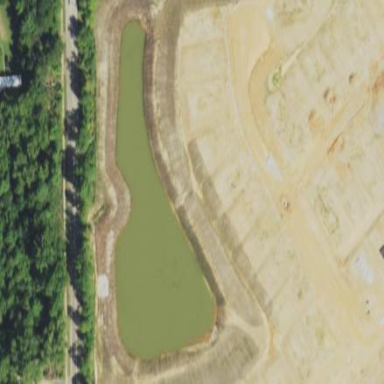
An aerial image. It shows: Detention water basin.